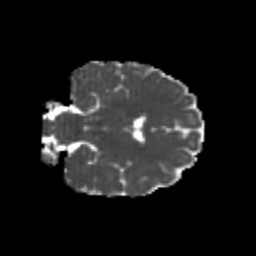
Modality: MD
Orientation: coronal
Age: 24
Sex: female
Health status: healthy
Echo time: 0.074 s